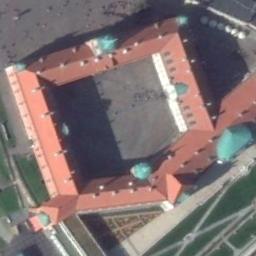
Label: palace